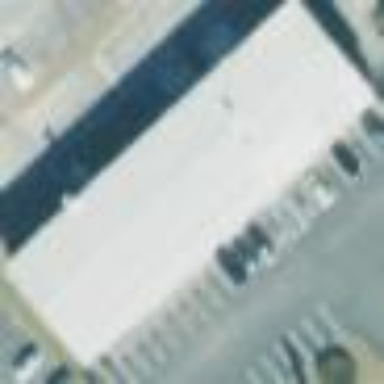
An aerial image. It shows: Commercial building.